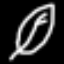
Label: leaf